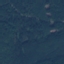
Land use / land cover class: Forest